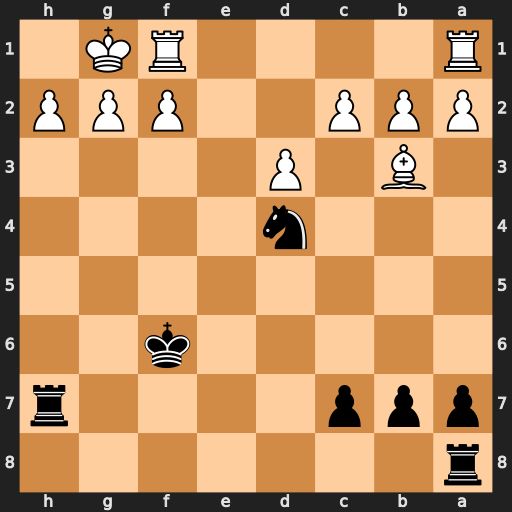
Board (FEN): r7/ppp4r/5k2/8/3n4/1B1P4/PPP2PPP/R4RK1
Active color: b
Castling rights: -
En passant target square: -
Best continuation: Ne2+ Kh1 Rxh2+ Kxh2 Rh8#